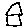
Label: house